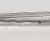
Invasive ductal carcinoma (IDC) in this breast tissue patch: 0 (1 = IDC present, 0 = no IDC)